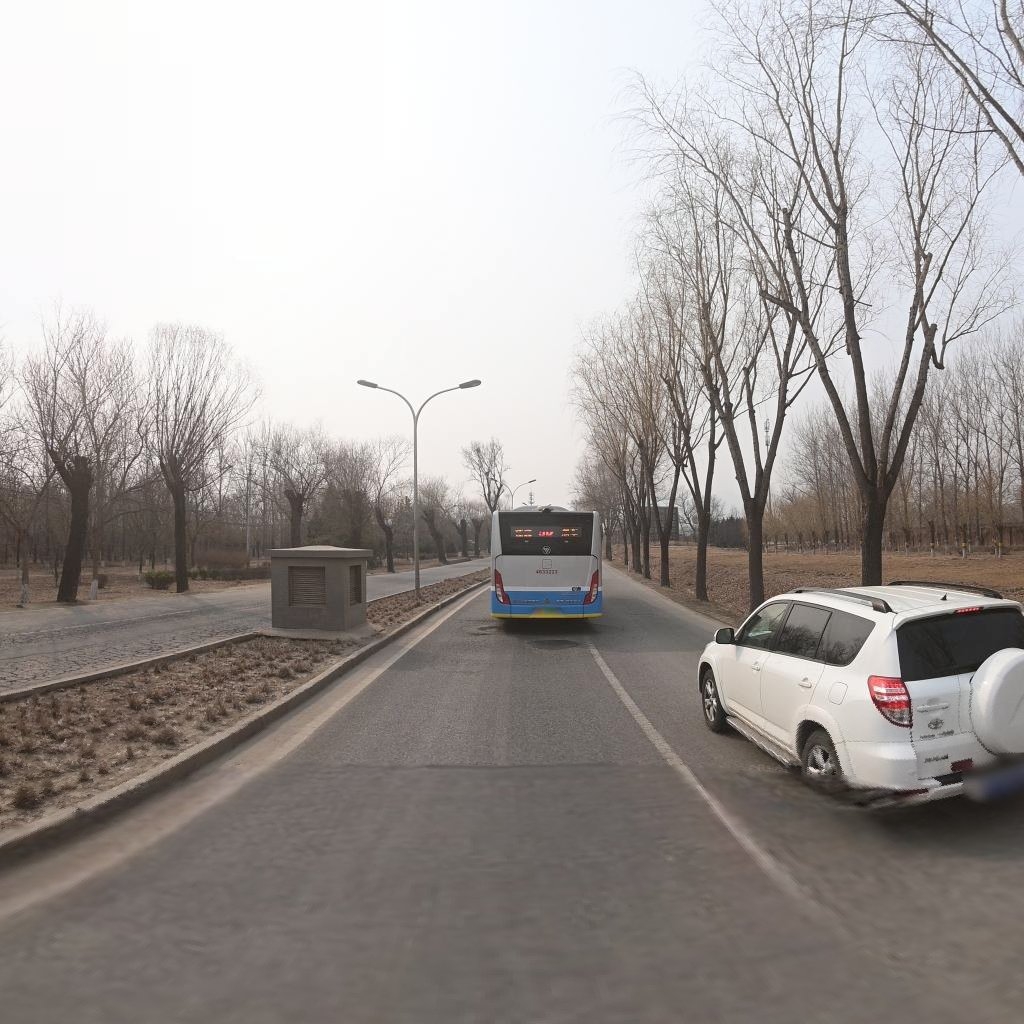
Region: Haidian
Road damage annotations: alligator crack